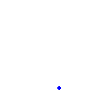
Particle: proton